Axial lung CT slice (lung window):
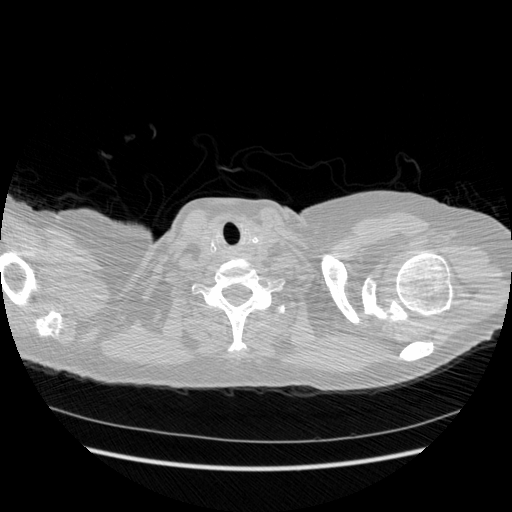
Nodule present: no